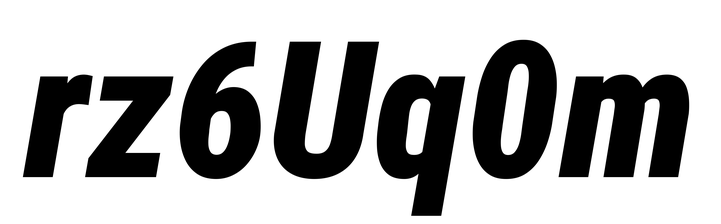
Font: Roboto-Italic_Condensed_Black_Italic